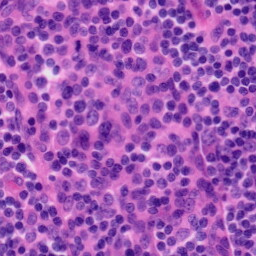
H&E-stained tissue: Tonsil